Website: macys
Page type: customer-info-address
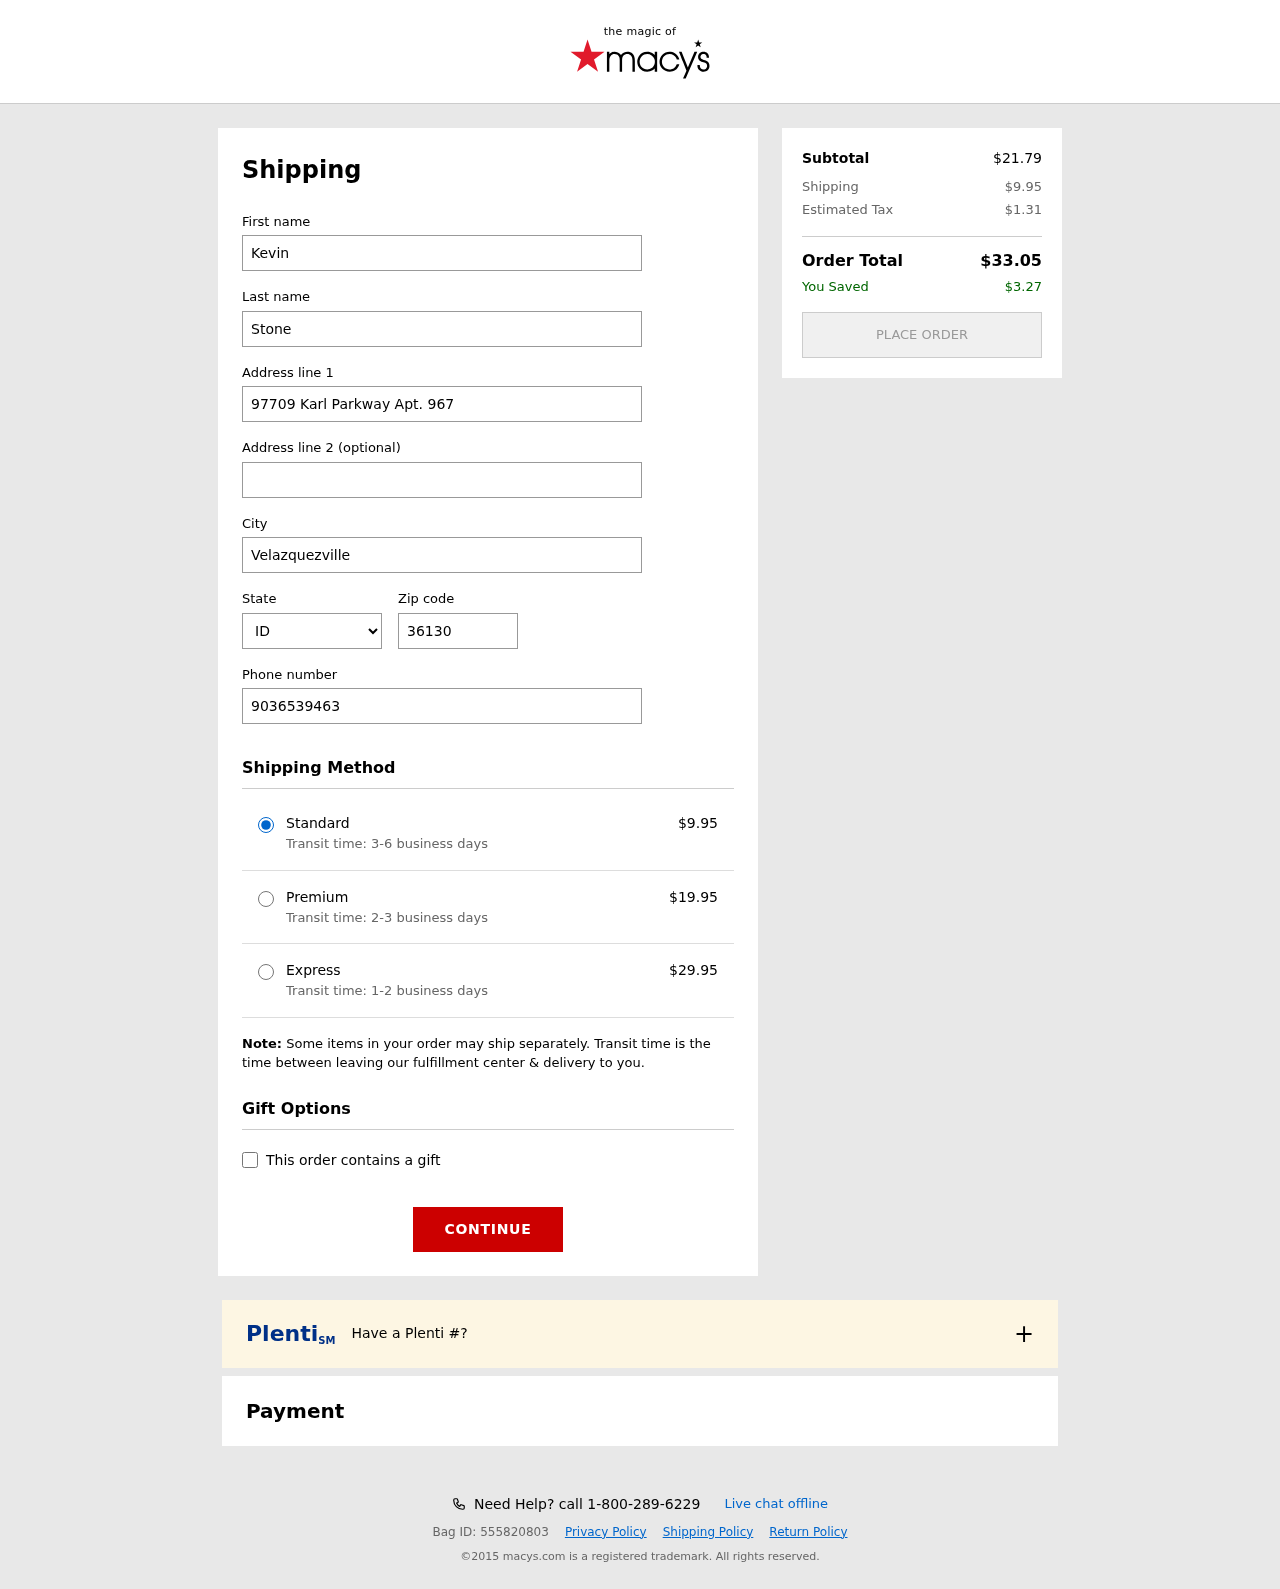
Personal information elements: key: PII_CITY
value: Velazquezville
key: PII_FIRSTNAME
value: Kevin
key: PII_LASTNAME
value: Stone
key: PII_PHONE
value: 9036539463
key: PII_POSTCODE
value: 36130
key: PII_STATE_ABBR
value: ID
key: PII_STREET
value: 97709 Karl Parkway Apt. 967
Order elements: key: ORDER_SHIPPING_COST
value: $9.95
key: ORDER_SHIPPING_COST_PREMIUM
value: $19.95
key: ORDER_SHIPPING_COST_EXPRESS
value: $29.95
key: ORDER_SUBTOTAL
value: $21.79
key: ORDER_TAX
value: $1.31
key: ORDER_TOTAL
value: $33.05
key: ORDER_SAVINGS
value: $3.27